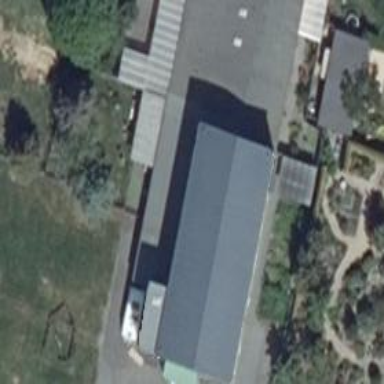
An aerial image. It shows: Commercial building.